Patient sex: M
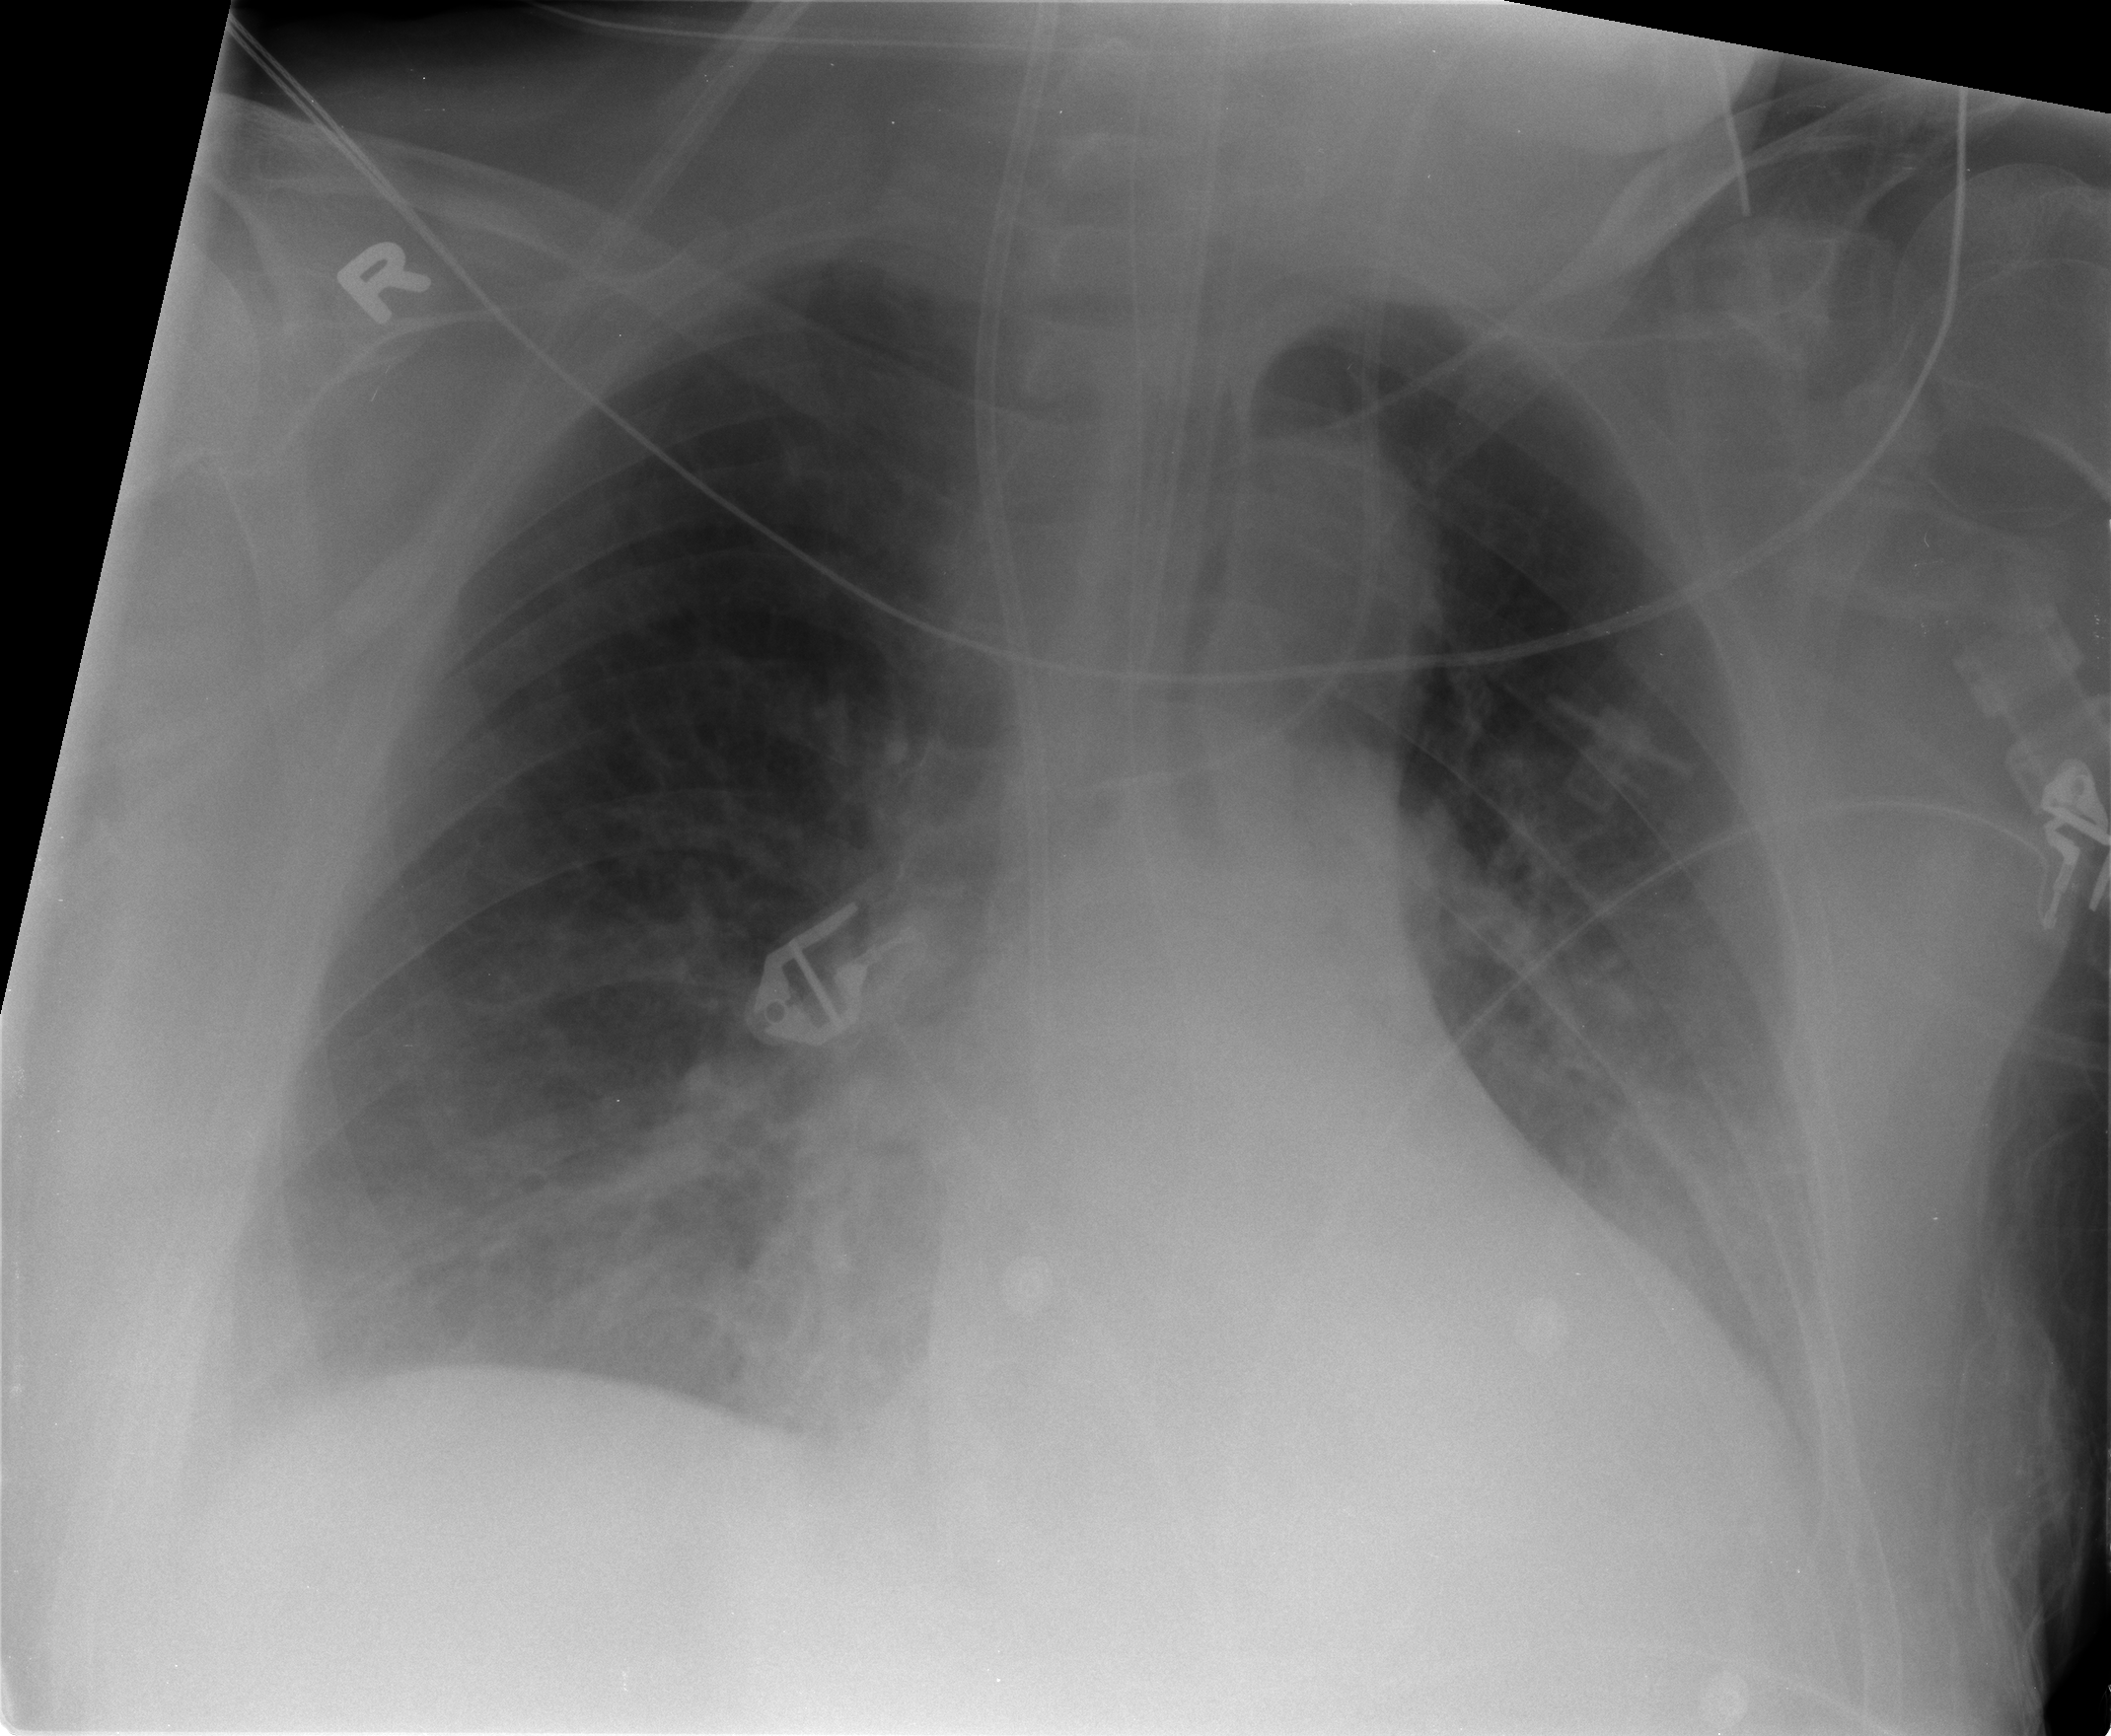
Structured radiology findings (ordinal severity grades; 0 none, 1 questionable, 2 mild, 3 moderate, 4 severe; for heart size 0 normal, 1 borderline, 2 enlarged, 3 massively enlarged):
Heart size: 2
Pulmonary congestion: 1
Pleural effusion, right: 0
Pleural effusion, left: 1
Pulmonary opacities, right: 0
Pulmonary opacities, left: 0
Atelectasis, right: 2
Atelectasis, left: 2